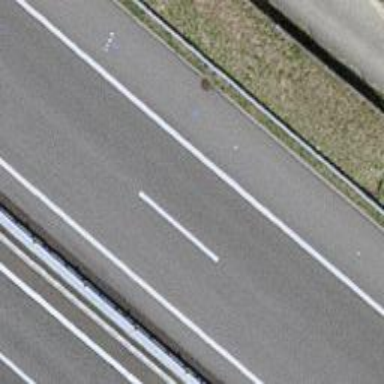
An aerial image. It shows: Asphalt motorway.